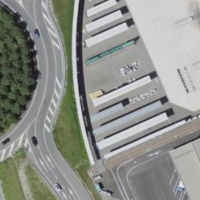
EUNIS habitat code: 57
Species observed at this site:
Pieris rapae
Vanessa cardui
Polyommatus icarus